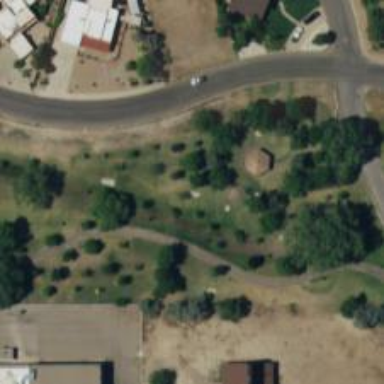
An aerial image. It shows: Disc golf tee area.